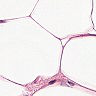
Metastatic tissue present: no